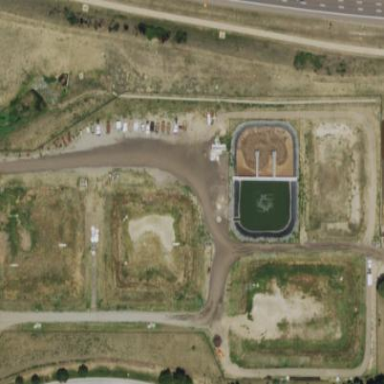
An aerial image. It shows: View of wastewater plant.